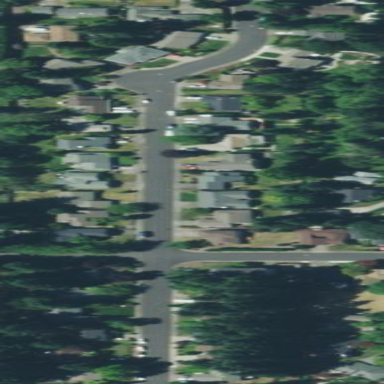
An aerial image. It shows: Residential area composed of single-family homes.